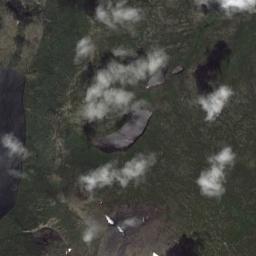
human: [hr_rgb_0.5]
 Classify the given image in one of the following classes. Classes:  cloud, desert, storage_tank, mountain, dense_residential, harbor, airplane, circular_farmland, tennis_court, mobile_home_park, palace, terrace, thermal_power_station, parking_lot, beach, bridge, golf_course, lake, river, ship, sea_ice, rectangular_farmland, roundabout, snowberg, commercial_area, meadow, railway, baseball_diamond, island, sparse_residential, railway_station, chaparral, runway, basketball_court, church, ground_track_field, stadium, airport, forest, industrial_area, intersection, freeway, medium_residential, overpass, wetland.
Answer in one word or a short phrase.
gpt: cloud